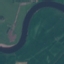
Land use / land cover class: River